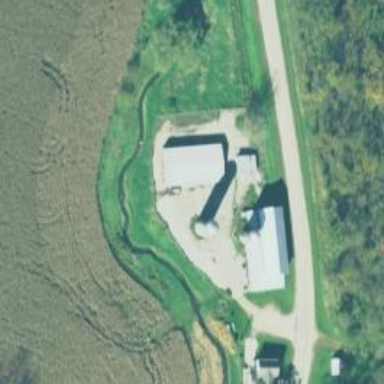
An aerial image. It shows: Silo.